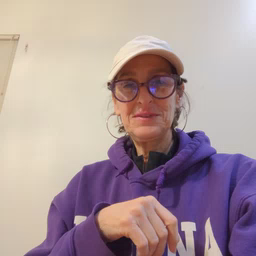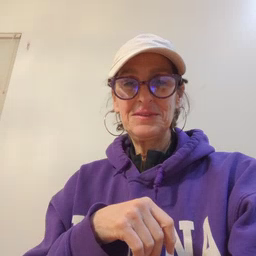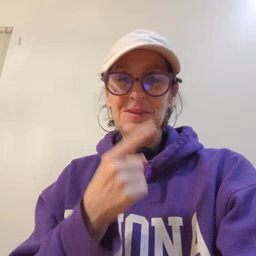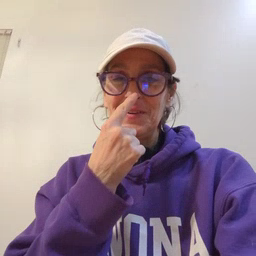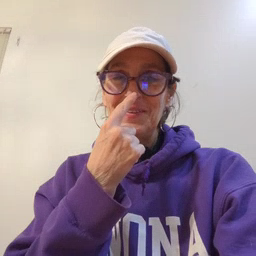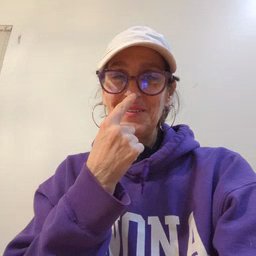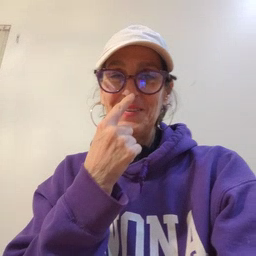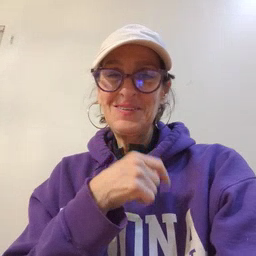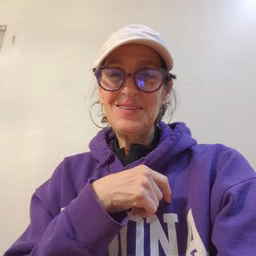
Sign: nose